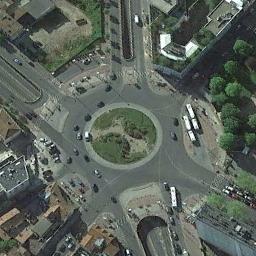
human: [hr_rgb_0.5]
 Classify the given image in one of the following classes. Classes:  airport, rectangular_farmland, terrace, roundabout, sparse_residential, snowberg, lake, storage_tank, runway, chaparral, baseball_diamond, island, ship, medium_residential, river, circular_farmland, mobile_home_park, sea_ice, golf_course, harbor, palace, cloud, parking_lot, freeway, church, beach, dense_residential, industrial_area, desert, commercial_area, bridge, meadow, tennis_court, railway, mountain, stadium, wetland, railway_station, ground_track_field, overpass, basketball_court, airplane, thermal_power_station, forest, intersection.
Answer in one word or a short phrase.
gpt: roundabout